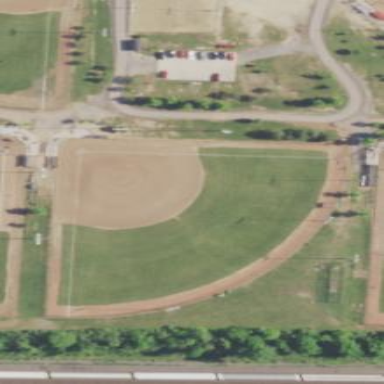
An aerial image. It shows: Baseball pitch for leisure land activities.